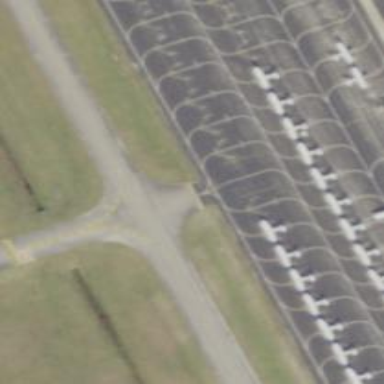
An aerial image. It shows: View of taxiway at the airport.